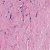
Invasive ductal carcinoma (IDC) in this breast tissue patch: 1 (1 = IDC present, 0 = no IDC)